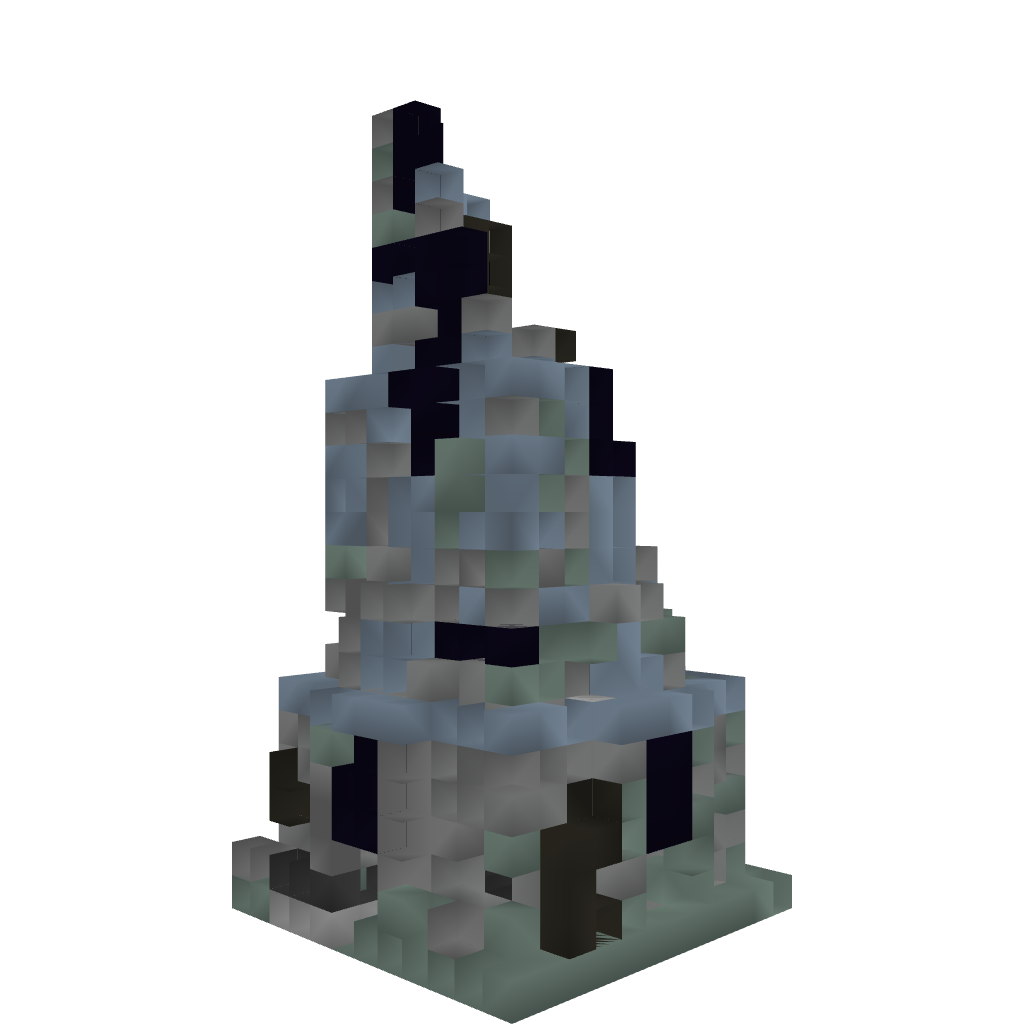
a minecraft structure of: Ornated Stone Tower Ruins